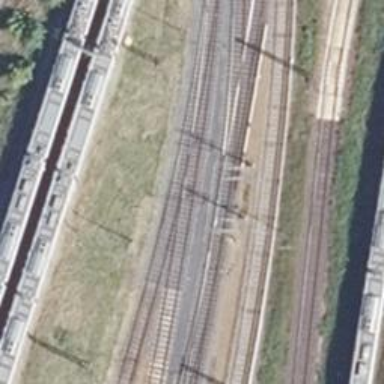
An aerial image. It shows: Railway switch.